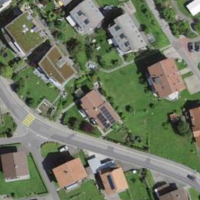
EUNIS habitat code: 54
Species observed at this site:
Asarum europaeum